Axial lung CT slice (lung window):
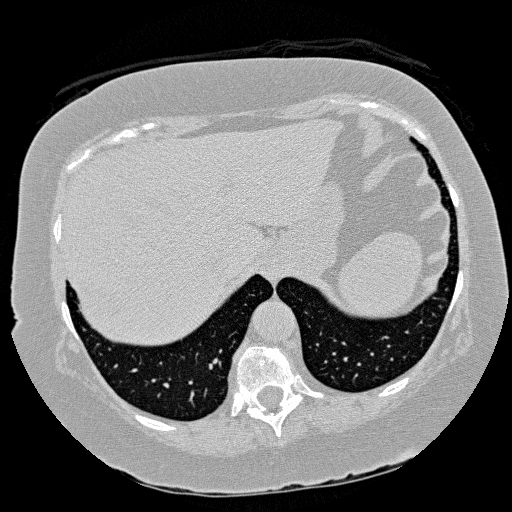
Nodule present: no